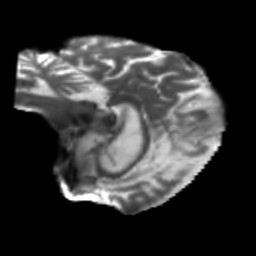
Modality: T2w
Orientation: sagittal
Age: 66
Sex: female
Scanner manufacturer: siemens
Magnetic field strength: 3 T
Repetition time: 5.47 s
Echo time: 0.0854 s